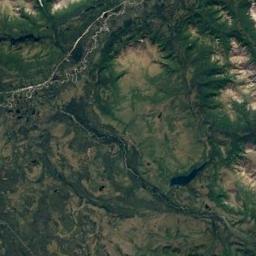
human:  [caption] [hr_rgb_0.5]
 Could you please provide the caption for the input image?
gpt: The mountain is full of green plants with lines of bare land .

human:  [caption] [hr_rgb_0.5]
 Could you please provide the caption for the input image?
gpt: The folded mountain consists of some ridges and valleys and is covered with some vegetation .

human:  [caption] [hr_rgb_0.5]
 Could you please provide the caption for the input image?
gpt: Many trees are on the mountain .

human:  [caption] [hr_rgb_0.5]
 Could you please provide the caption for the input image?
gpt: This mountain is completely covered by vegetation .

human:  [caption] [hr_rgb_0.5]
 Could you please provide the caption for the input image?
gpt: There are some ravines on the green mountain .